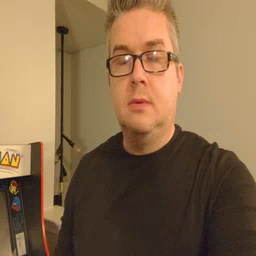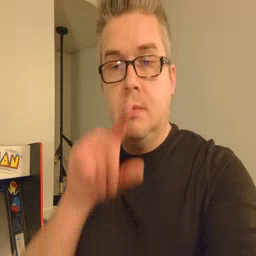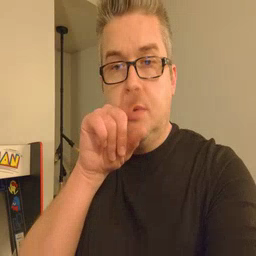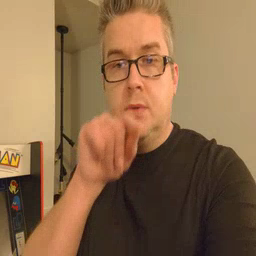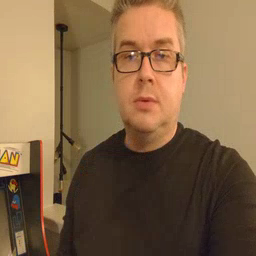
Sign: bird